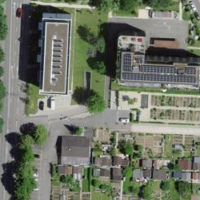
EUNIS habitat code: 54
Species observed at this site:
Ficus carica